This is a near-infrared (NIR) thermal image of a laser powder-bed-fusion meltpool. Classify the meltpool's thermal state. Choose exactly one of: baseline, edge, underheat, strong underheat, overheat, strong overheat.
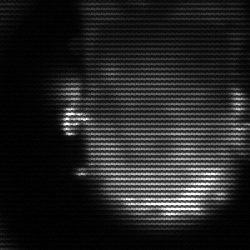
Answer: baseline